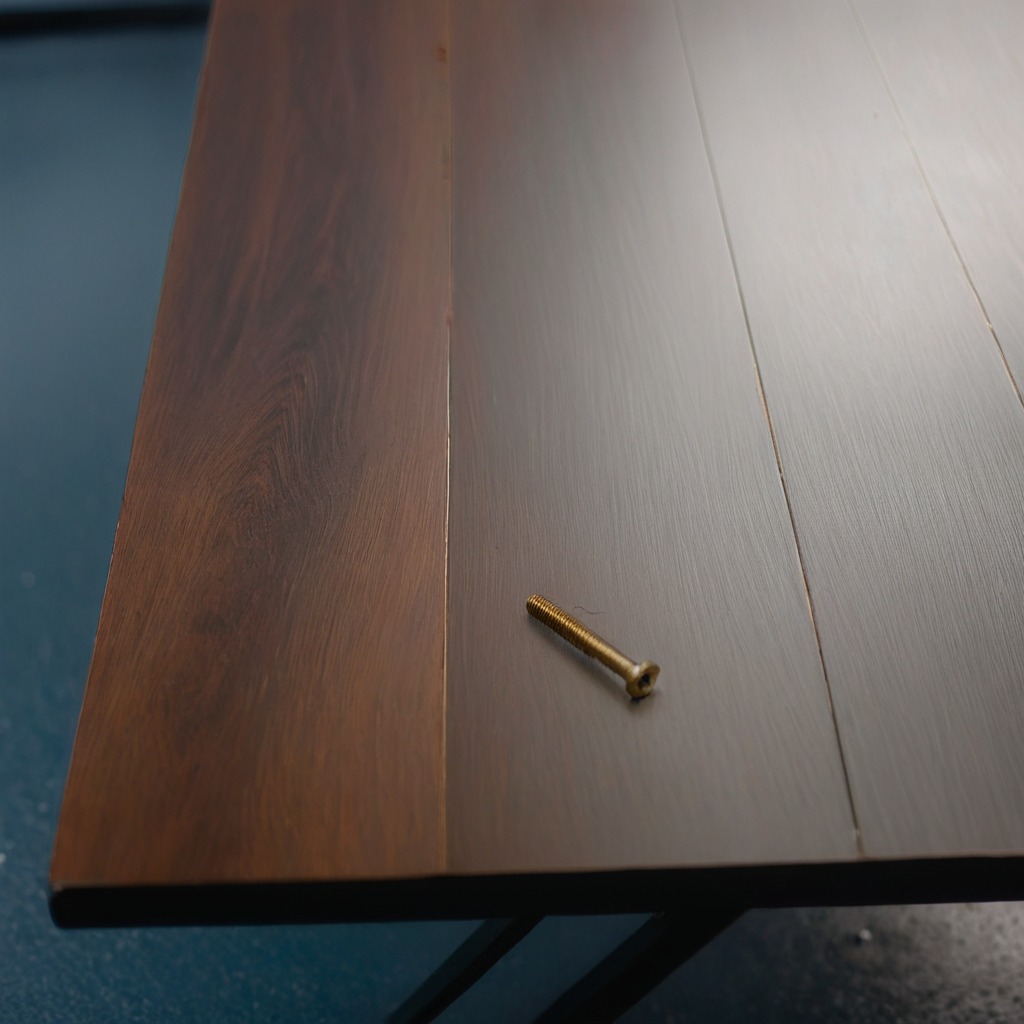
A metal screw is lying on the table.